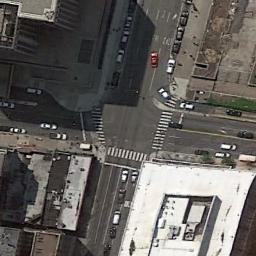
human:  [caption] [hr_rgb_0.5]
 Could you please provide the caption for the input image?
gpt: There are many moving and waiting vehicles on the road at the intersection, And there are many buildings around the intersection .

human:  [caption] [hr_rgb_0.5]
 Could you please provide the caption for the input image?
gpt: There are some cars at the intersection on the right .

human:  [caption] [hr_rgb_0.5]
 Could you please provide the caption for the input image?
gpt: There are many buildings beside the intersection .

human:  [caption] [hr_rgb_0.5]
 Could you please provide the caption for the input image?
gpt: An intersection with normal traffic is between some high-rise buildings .

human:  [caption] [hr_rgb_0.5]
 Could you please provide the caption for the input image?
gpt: An intersection beside a white building .